Field crop: maize
Growth stage: 1
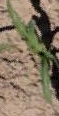
Species: maize